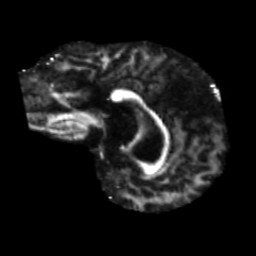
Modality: FA
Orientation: sagittal
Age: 58
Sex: male
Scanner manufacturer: siemens
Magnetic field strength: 3 T
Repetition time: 5.47 s
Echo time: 0.0854 s